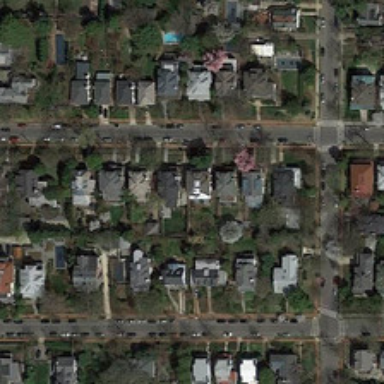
Many buildings and green trees are in a dense residential area .